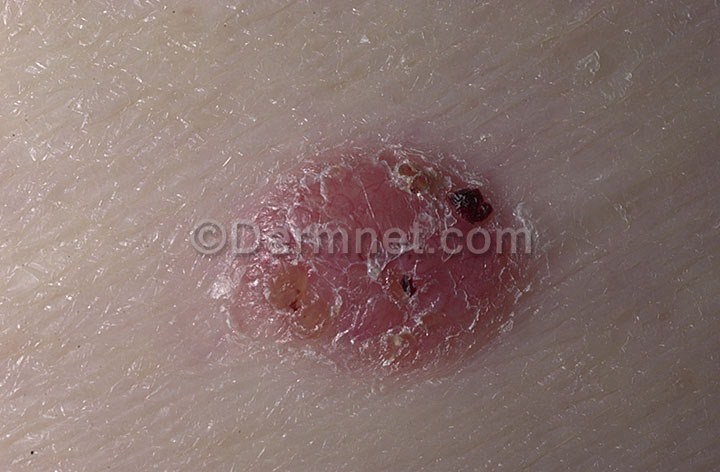
Disease: Actinic Keratosis Basal Cell Carcinoma and other Malignant Lesions